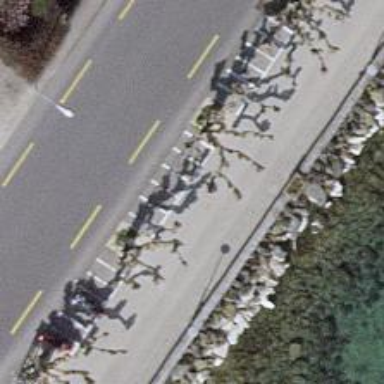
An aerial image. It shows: Bicycle parking area with stands available.